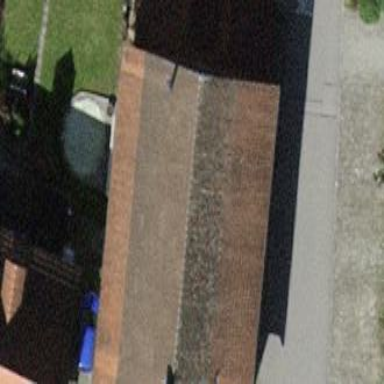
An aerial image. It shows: Farm building with gabled roof.